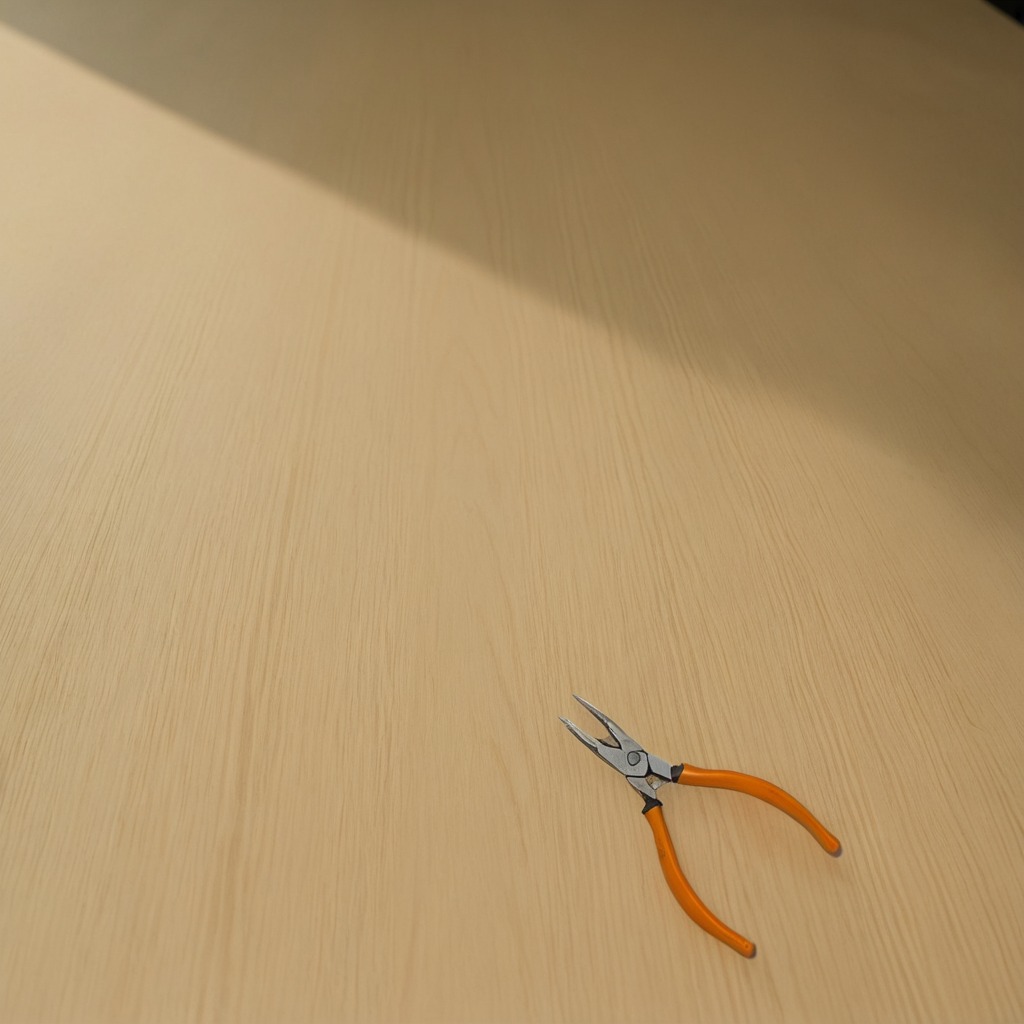
A plier is lying on the plywood surface in a paint workshop lit by afternoon window light.